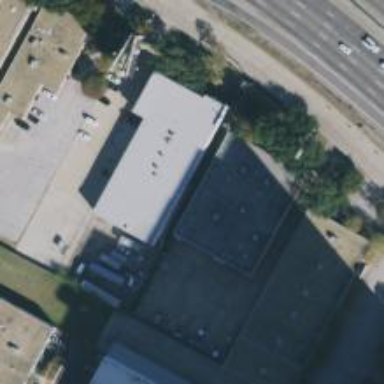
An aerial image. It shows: Commercial building.